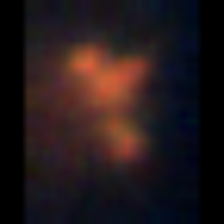
Taxon: Unknown_detritus
Group: Unknown